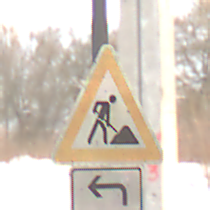
Verkehrszeichen: Arbeitsstelle
Zusatzzeichen unten: RichtungsangabeDurchPfeile2
Umgebung: Roofed, Suburban
Tageszeit: MorningAfternoon
Wetter: PartlyCloudy
Licht: Natural
Jahreszeit: Winter
Kontrast: LowContrast